Interaction volume radius: 10 \u00c5
Interaction volume height: 15 \u00c5
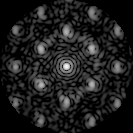
Disorder parameter: 0.4453